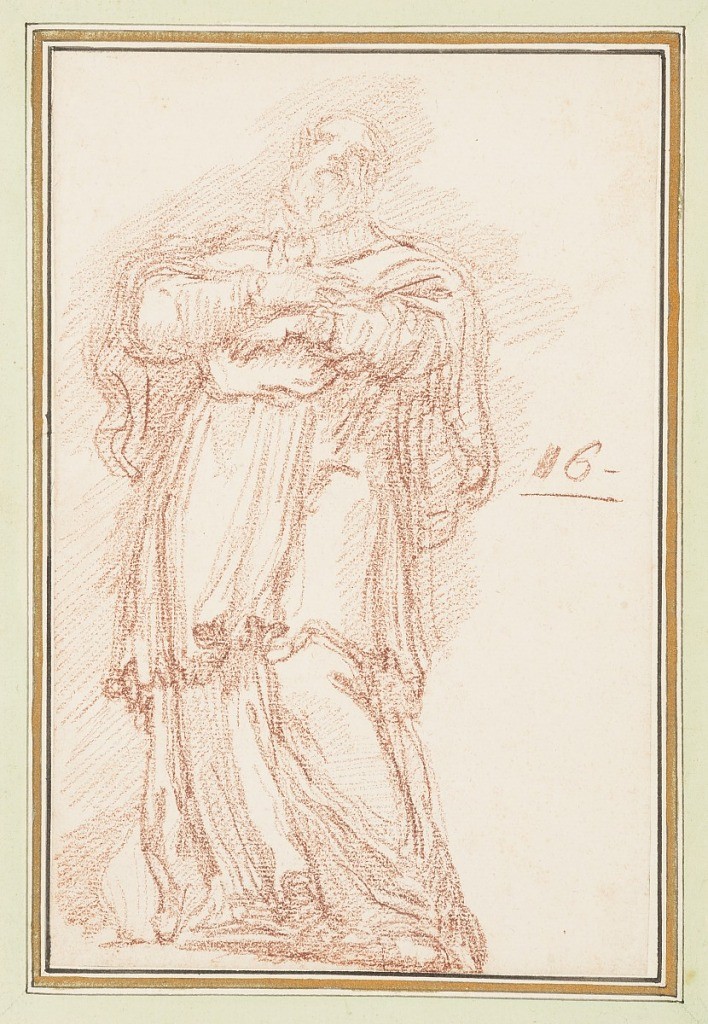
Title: St. Francis de Sales from St. Peter's colonnade
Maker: Paolo Reggiani
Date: ca. 1759–70
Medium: Red chalk on paper
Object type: Drawing
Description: Drawing after statue by Paolo Reggiani of St. Francis de Sales on the North Colonnade of St. Peter's. He is bearded and wears a short mantle with a brooch at the neck. His hands are at his chest, one above the other.